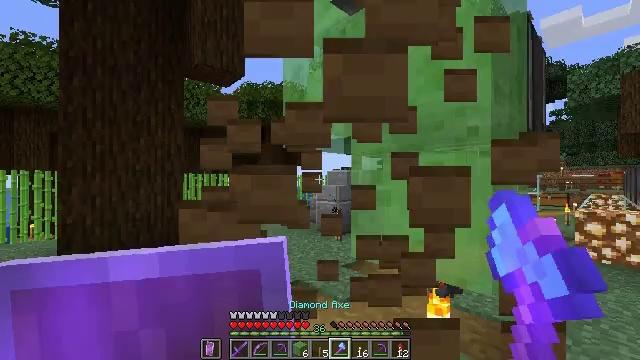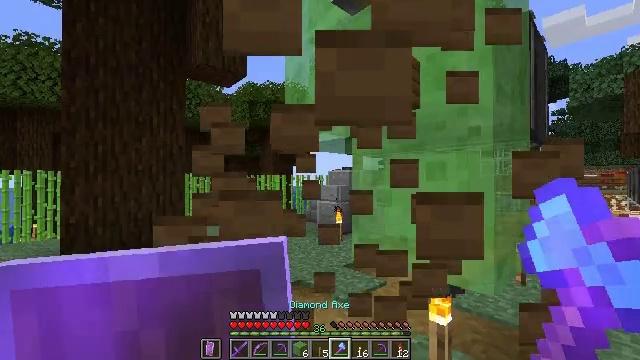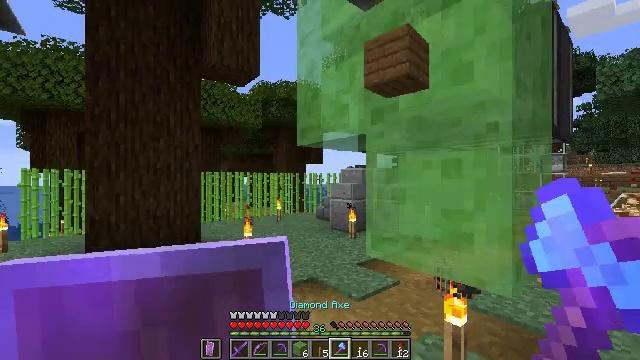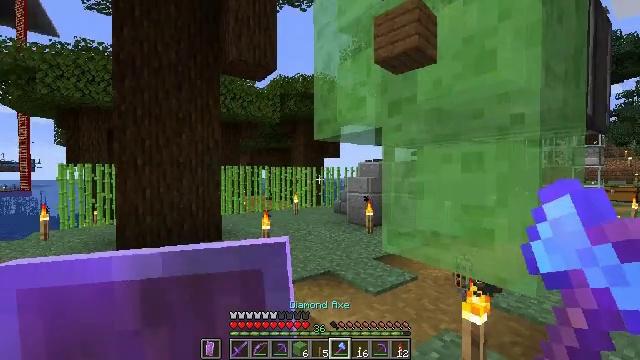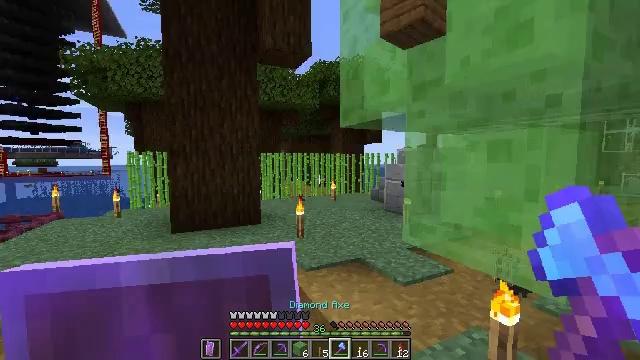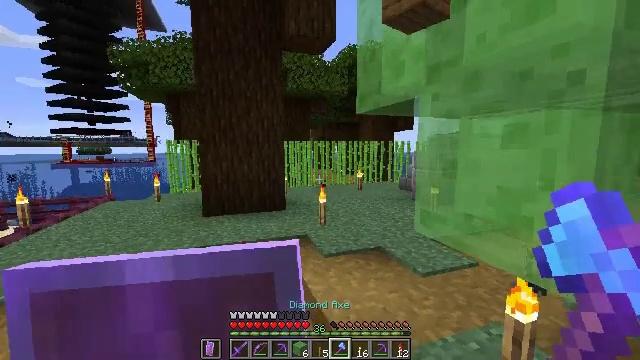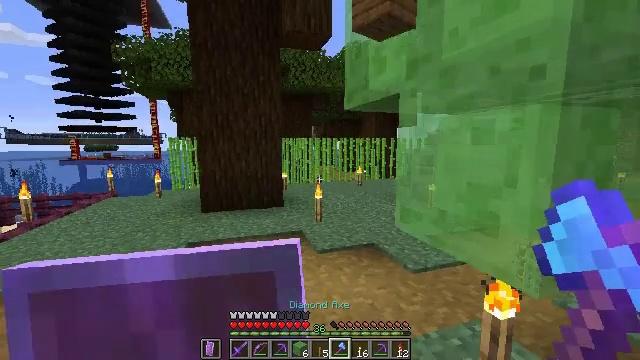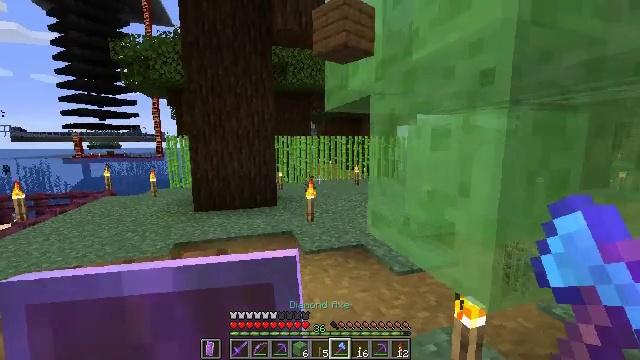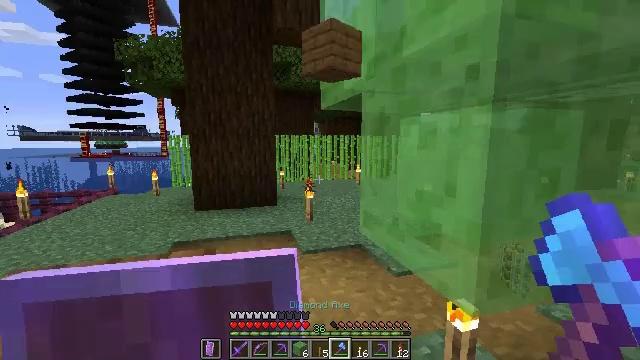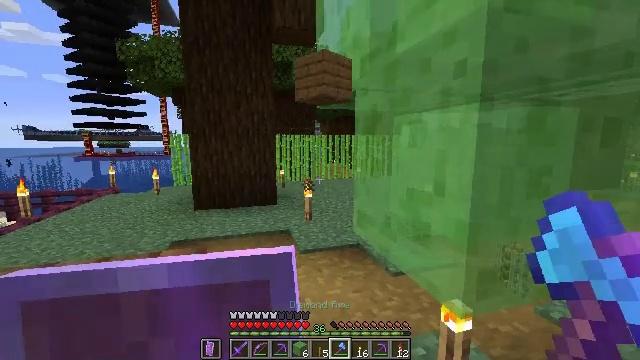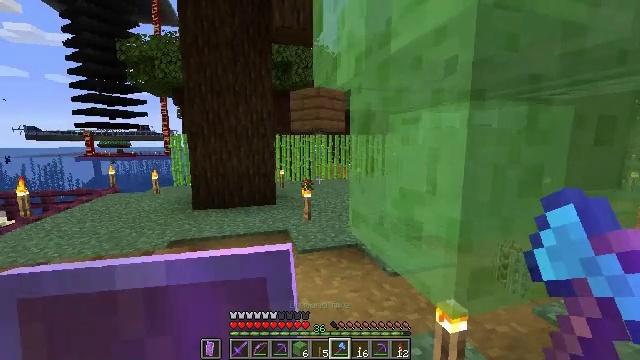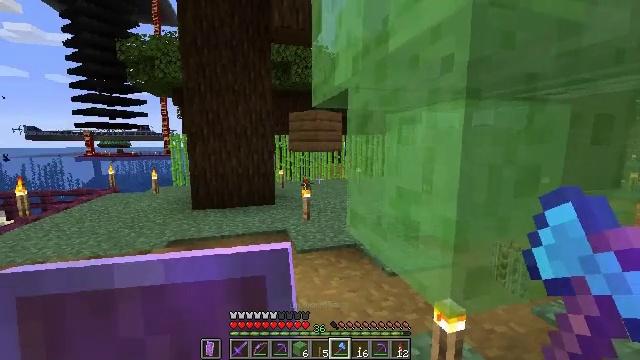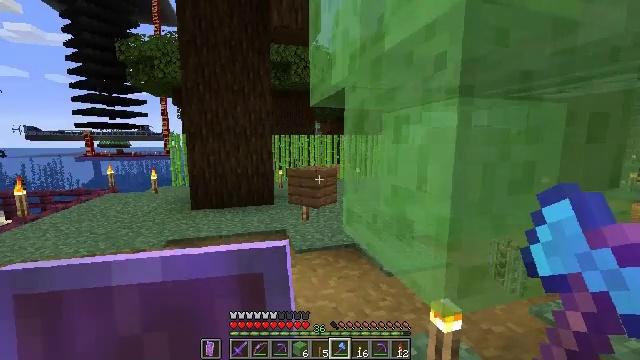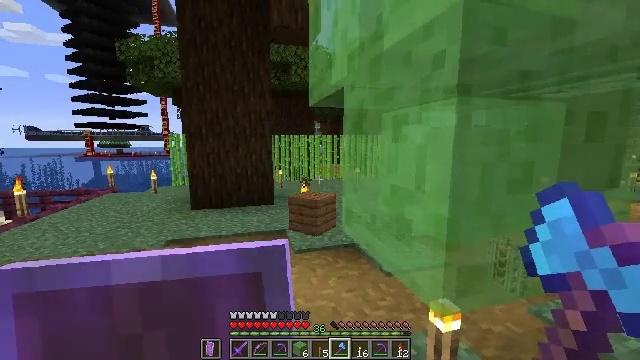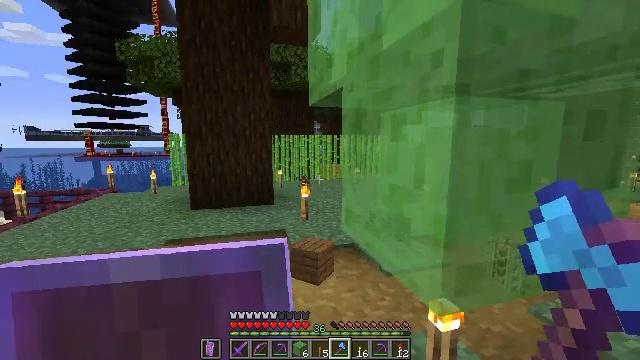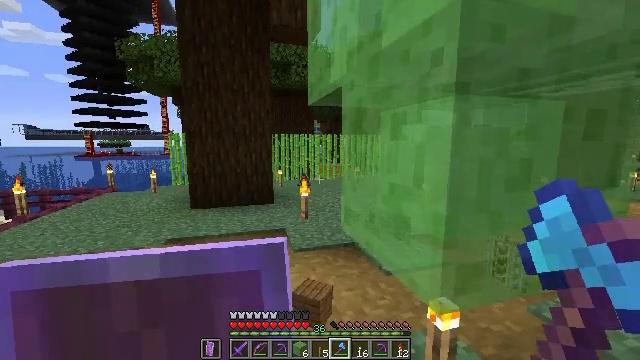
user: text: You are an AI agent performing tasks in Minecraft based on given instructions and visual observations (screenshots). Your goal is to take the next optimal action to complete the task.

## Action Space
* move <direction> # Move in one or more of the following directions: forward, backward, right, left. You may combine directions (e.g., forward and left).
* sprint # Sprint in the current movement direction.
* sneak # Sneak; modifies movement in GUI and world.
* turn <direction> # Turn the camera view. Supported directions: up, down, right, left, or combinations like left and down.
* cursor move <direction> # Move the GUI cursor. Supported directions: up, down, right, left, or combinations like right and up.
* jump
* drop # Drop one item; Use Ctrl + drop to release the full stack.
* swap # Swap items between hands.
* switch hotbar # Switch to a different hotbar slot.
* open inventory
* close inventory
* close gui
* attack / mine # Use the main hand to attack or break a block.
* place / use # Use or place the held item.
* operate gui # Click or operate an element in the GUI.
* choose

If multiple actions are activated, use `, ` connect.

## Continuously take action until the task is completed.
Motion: motion action
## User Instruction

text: Harvest the slime block from the ground.
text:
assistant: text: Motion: no_op
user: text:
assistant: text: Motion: turn left
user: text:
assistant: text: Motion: move right, turn left and down
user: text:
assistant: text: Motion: move right, turn left and down
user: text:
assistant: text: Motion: move right, turn left and down
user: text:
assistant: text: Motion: move right, turn left
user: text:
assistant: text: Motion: move right
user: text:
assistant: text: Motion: no_op
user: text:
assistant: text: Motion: no_op
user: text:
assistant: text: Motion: no_op
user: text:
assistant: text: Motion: no_op
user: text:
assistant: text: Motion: no_op
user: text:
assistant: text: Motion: no_op
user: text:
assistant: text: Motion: no_op
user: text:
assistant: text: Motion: no_op
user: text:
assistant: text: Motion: move forward
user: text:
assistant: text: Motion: move forward
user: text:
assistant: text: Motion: move forward
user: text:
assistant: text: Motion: move forward
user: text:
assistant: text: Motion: move forward
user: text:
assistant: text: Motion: move forward
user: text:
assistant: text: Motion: move forward
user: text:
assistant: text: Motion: move forward
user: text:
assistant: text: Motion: move forward
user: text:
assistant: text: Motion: move forward
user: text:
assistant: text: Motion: move forward and move left
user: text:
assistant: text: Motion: move left, turn right
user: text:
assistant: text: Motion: move left, turn right
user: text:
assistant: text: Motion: move left, turn right
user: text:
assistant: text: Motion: move left, turn right